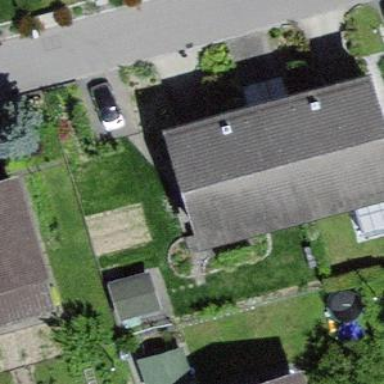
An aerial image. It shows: Terrace building with gabled roof.